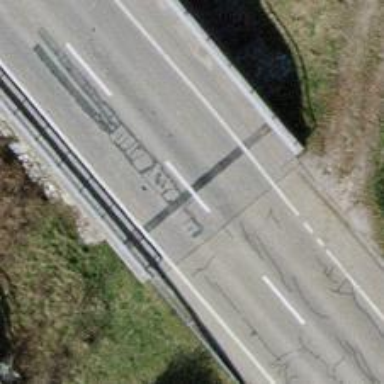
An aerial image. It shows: Tertiary road on asphalt surface crossing over bridge.